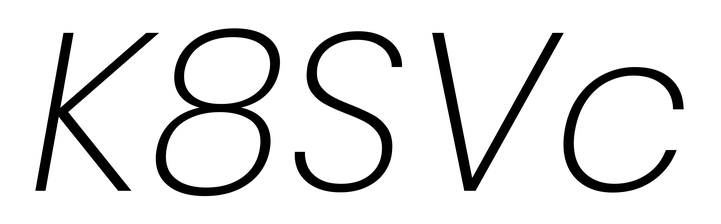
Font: Poppins-ExtraLightItalic